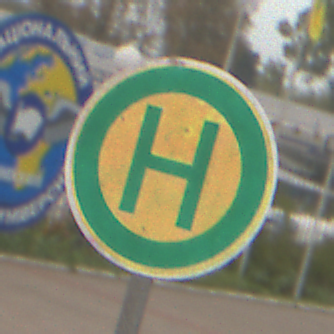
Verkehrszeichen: Haltestelle
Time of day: MorningAfternoon
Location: Outdoor (Suburban)
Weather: Overcast
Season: NotSpecified
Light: Natural